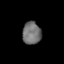
Tissue: lung
Cell type: Epithelial cells
Senescence score: 0.2121
Nuclear area (px): 412
Mean DAPI intensity: 112.092